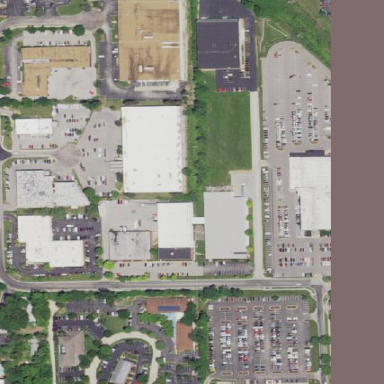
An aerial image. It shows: Commercial area.